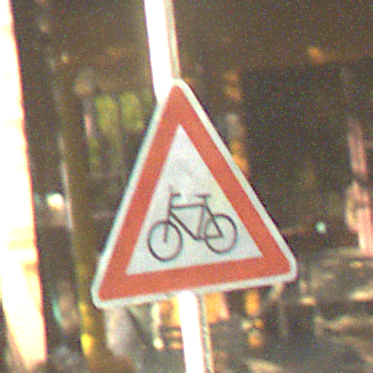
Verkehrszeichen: RadverkehrRechts
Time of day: SunriseSunset
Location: Outdoor (Suburban)
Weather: Clear
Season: NotSpecified
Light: Natural